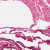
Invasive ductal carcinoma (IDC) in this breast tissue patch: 0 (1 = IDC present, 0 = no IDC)